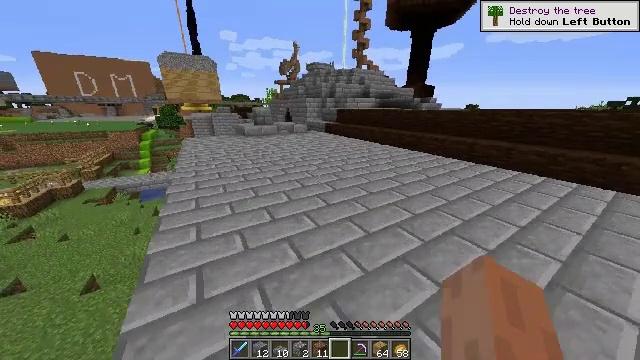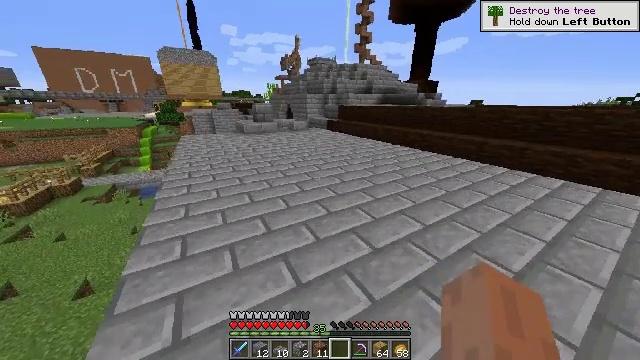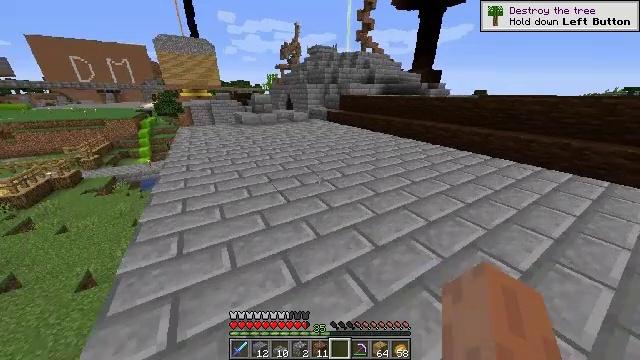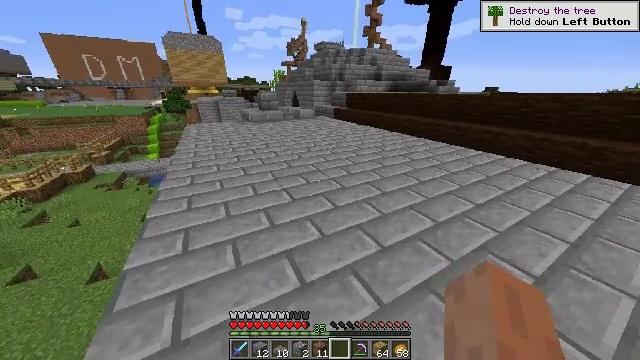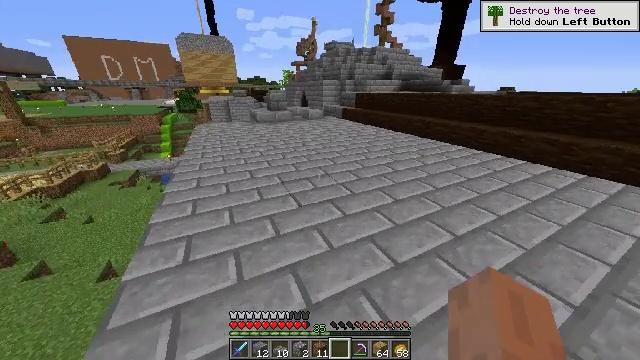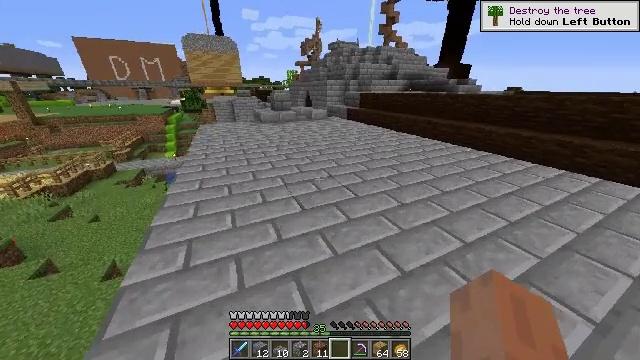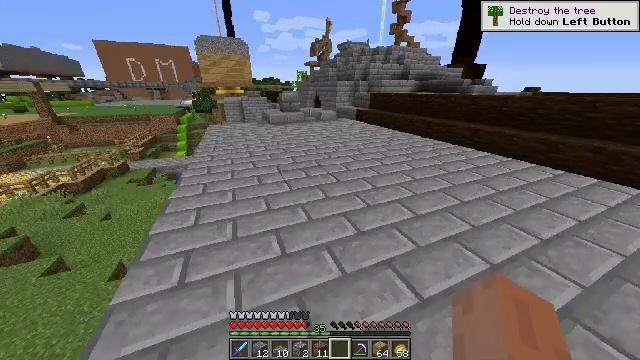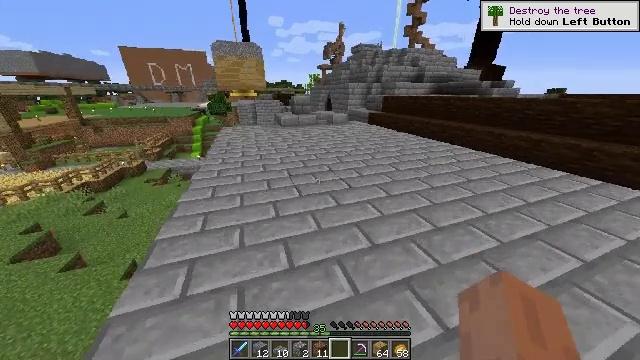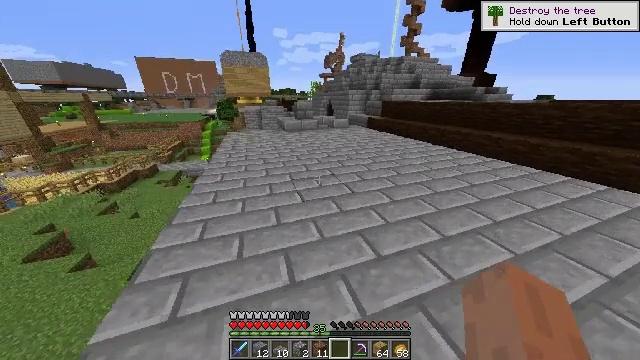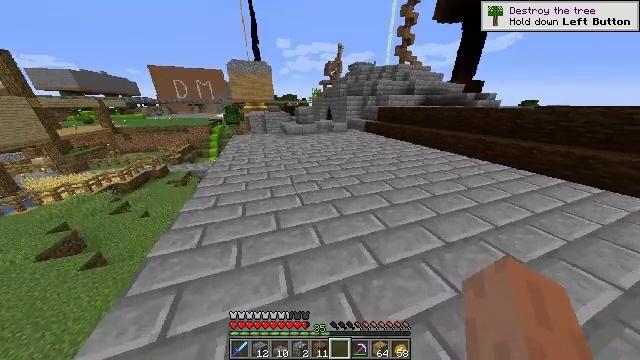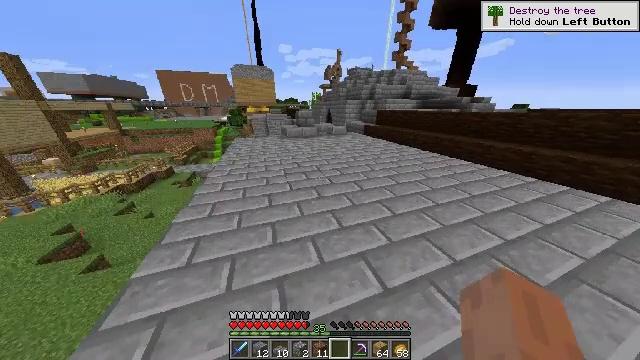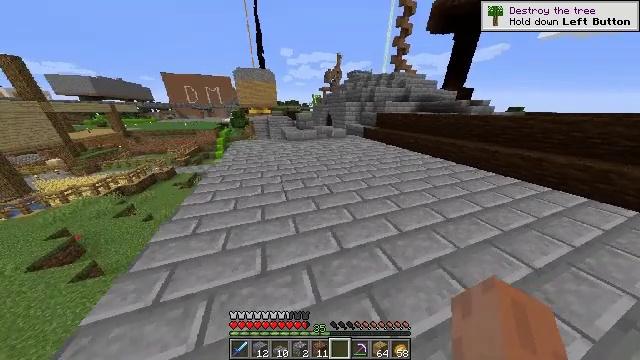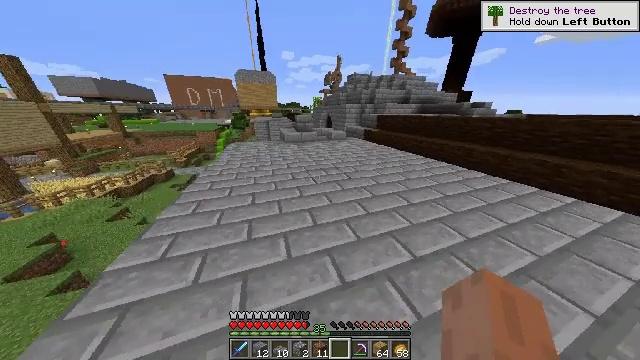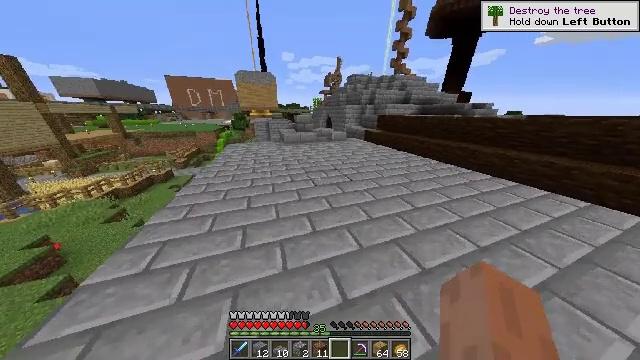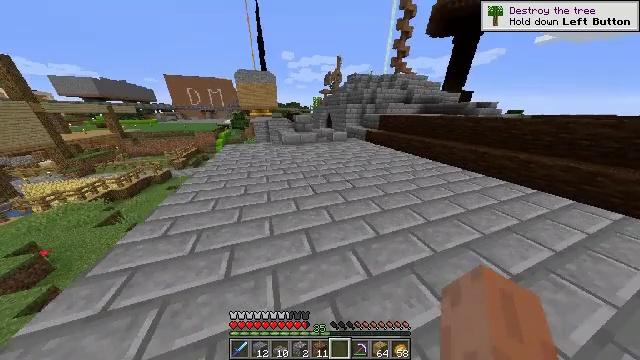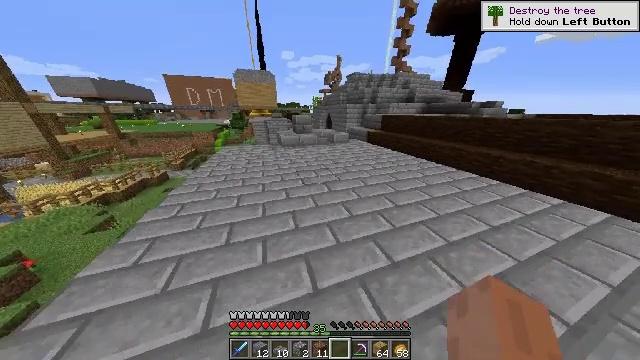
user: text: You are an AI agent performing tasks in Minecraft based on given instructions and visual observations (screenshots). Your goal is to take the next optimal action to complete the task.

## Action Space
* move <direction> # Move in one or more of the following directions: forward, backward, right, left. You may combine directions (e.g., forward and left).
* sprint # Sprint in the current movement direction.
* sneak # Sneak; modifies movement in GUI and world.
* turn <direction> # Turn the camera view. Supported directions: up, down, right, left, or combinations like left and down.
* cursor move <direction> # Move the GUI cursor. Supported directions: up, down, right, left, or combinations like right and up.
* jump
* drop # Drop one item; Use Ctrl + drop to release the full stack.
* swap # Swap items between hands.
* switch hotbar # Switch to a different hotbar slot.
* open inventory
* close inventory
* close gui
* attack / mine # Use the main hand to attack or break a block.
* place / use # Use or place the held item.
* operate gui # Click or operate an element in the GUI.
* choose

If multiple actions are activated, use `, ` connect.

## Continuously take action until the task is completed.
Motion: motion action
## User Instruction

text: Combine materials at the crafting table to get an observer.
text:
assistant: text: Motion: no_op
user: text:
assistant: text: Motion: turn down
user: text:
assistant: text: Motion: turn left
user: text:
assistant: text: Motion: move forward, turn left
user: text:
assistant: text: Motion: move forward, turn left
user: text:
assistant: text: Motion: turn left
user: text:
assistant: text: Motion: move forward, turn left
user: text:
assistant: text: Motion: move forward
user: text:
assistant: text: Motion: move forward
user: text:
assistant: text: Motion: move forward
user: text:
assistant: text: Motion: move forward
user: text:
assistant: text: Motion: move forward
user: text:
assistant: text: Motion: move forward
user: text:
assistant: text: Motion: move forward
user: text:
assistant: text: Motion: move forward
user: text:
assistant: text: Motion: move forward
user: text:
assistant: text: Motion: move forward
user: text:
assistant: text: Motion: move forward
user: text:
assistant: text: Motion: move forward
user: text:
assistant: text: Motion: move forward
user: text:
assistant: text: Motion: move forward
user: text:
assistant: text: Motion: move forward
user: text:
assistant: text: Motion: move forward
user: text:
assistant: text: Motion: move forward, turn left
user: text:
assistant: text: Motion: move forward
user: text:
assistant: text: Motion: move forward, turn left
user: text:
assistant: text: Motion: move forward and move right, turn left
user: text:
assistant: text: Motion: move forward and move right, turn left and down
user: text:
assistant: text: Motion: move forward and move right, turn left and down
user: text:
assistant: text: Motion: move forward and move right, turn left and down